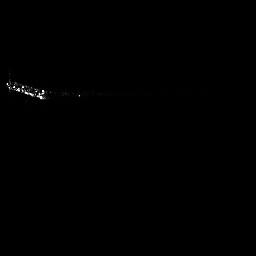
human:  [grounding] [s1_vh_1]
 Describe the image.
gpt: In the satellite image, there is  <ref>1 large ship </ref> <box>[[1, 30, 31, 39, 0]]</box> located at left.